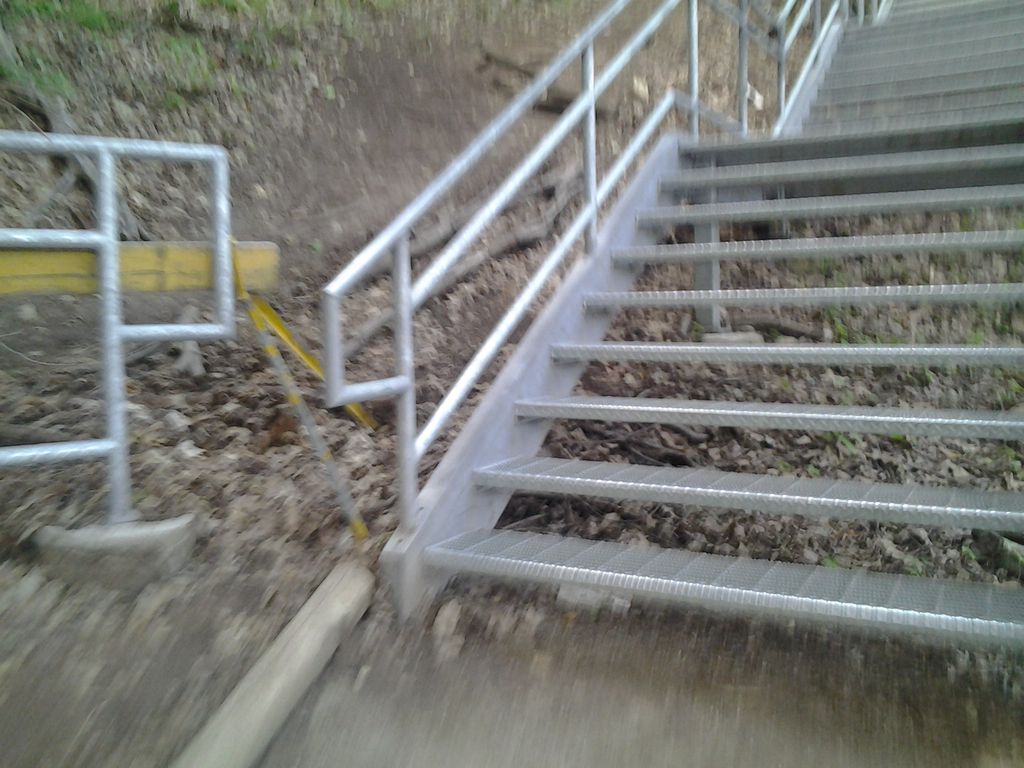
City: hamilton